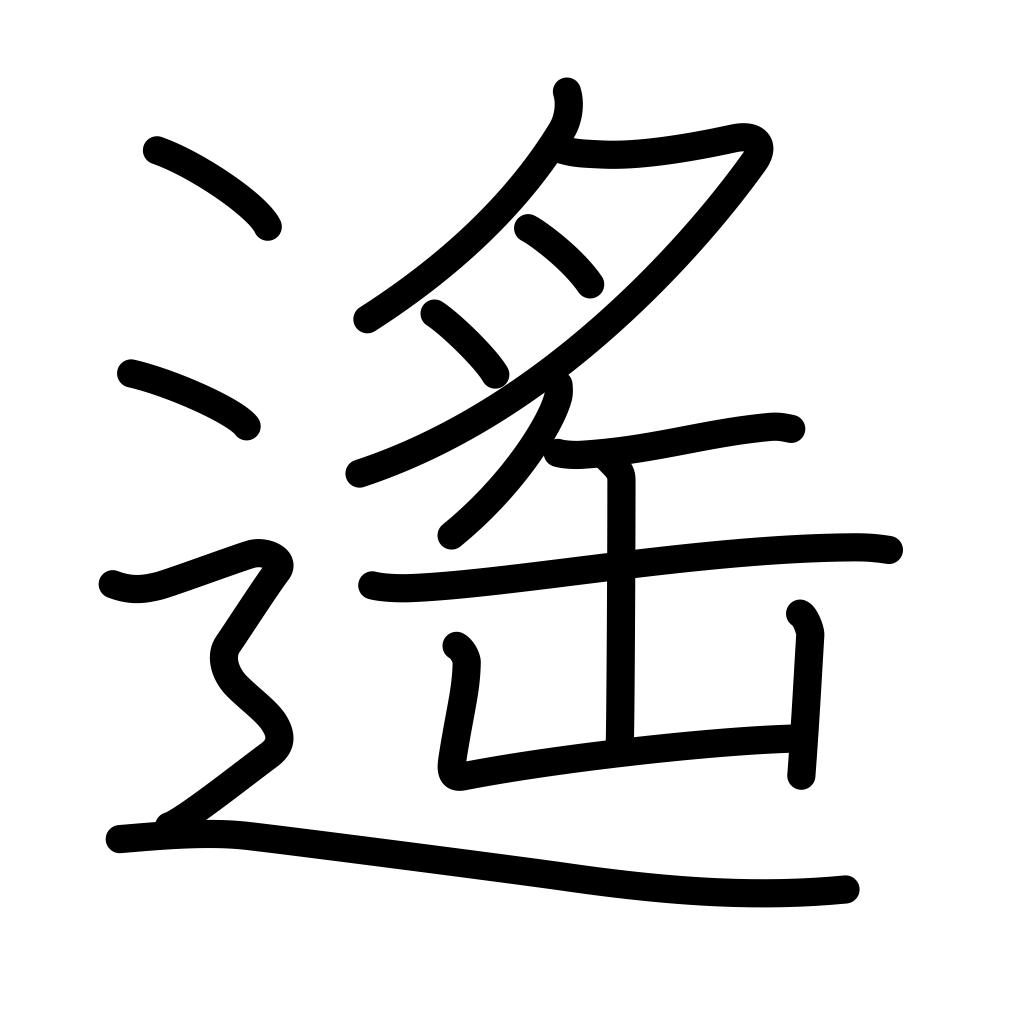
Meaning: far off, distant, long ago